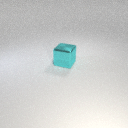
large cyan metal cube